Question: For some reason on my darker theme, I am getting these odd borders around my containers. I have a 'Column' made up of 'ProfileMenuItem''s. There is nothing about any borders in this code. I have a divider I've made to split sections of the menu, but that's showing up correctly. Below is a bit of code and the screenshot. Then my user_profile screen calls this 'ProfileMenu' class to render it.
This only seems to be happening on my dark theme and I'm not quite sure why. I don't have any specific theme settings for containers.
And for some odd reason these borders disappear if I scroll to the bottom of the profile menu. Makes no sense.
'''
return Container(
color: Colors.white,
child: Center(
child: Column(
children: [
profileMenuItem(
context: context,
svgAsset: 'assets/svg/user_profile/saved_tips_icon.svg',
title: 'Saved tips',
onTap: () {
// something
}),
profileMenuItem(
context: context,
svgAsset: 'assets/svg/user_profile/skin_concerns_icon.svg',
title: 'Skin concerns',
onTap: () {
// something
}),
profileDivider(),
profileMenuItem(
context: context,
svgAsset: 'assets/svg/user_profile/about_icon.svg',
title: 'About skica',
onTap: () {
_launchWebsiteAbout();
}),
profileMenuItem(
context: context,
svgAsset: 'assets/svg/user_profile/feedback_icon.svg',
title: 'Feedback',
onTap: () {
_launchWebsiteContact();
}),
profileMenuItem(
context: context,
svgAsset: 'assets/svg/user_profile/rate_us_icon.svg',
title: 'Rate us',
onTap: () {
// something
}),
profileMenuItem(
context: context,
svgAsset: 'assets/svg/user_profile/facebook_follow_icon.svg',
title: 'Follow us on Facebook',
onTap: () {
_launchFacebook();
}),
profileMenuItem(
context: context,
svgAsset: 'assets/svg/user_profile/rate_us_icon.svg',
title: 'Invite a friend',
onTap: () {
// something
}),
profileDivider(),
profileMenuItem(
context: context,
svgAsset: 'assets/svg/user_profile/logout_icon.svg',
title: 'Logout',
onTap: () {
_confirmLogout();
}),
],
),
),
);
}
Widget profileDivider({double verticalPadding = 10}) {
return Container(
padding: EdgeInsets.only(top: verticalPadding, bottom: verticalPadding),
child: SvgPicture.asset('assets/svg/user_profile/divider.svg'),
);
}
Widget profileMenuItem(
{@required BuildContext context,
@required String svgAsset,
@required String title,
@required Function onTap}) {
return Material(
child: InkWell(
// When the user taps the button, show a snackbar.
onTap: onTap,
splashColor: Colors.orange,
child: Ink(
width: MediaQuery.of(context).size.width * 1,
color: Colors.white,
child: Row(
children: [
Container(
child: SvgPicture.asset(svgAsset, height: 60),
),
Container(
color: Colors.transparent,
margin: EdgeInsets.only(left: 20),
child:
Text(title, style: Theme.of(context).textTheme.bodyText1),
),
Expanded(
child: Container(
alignment: Alignment.centerRight,
child:
SvgPicture.asset('assets/svg/next_icon.svg', height: 34),
),
),
],
),
),
),
);
}
'''
<URL>
And here it is if I scroll to the bottom. They magically disappear.

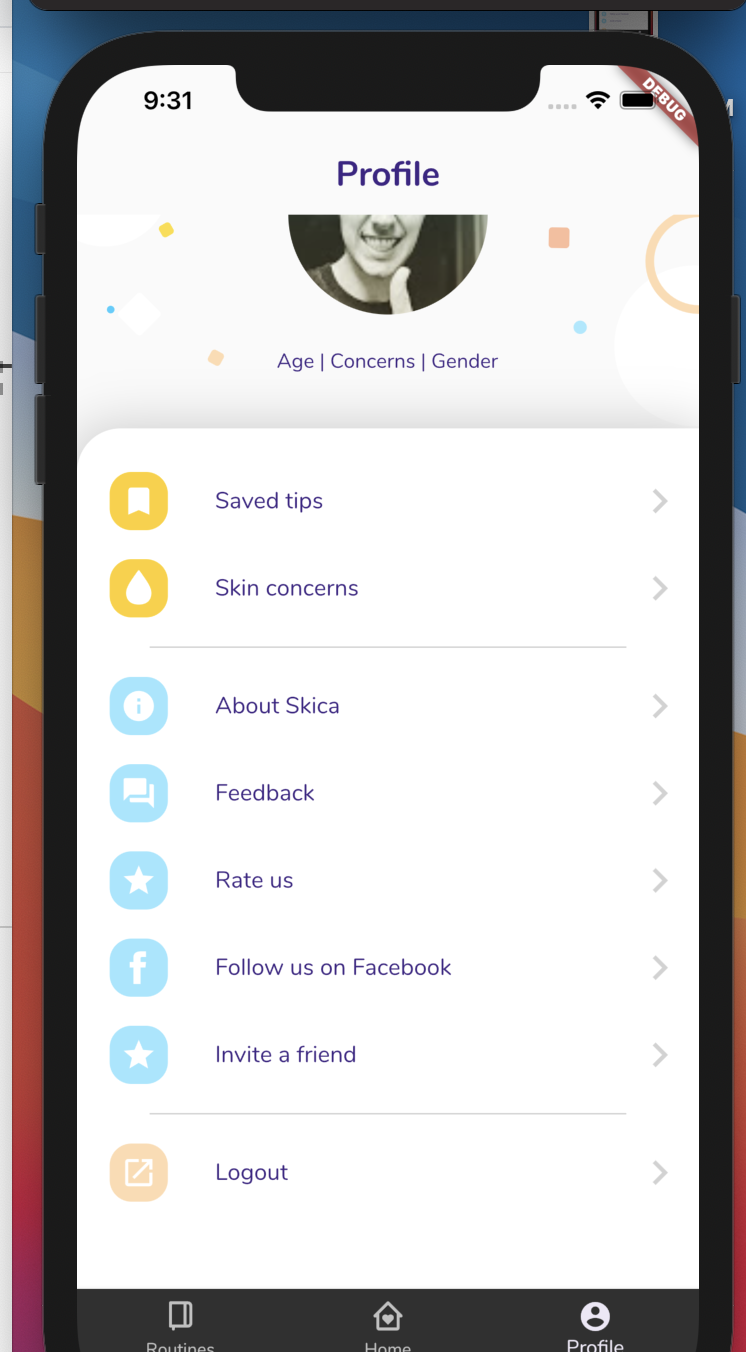
Answer: So, I discovered through GitHub there is actually an antialiasing issue where the pixels dont translate correctly for some reason. This was cause the color of the Material widget which was gray/black to peek through the 1px gaps in the ProfileMenuItems.
The dark theme was automatically coloring the Material widget gray. So I just set it's color property to white.
Here's the related bug to the antialiasing error: <URL>